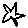
Label: star